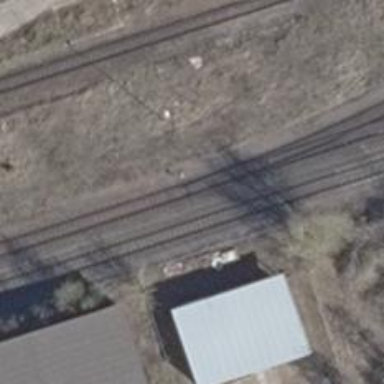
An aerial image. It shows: Railway switch.